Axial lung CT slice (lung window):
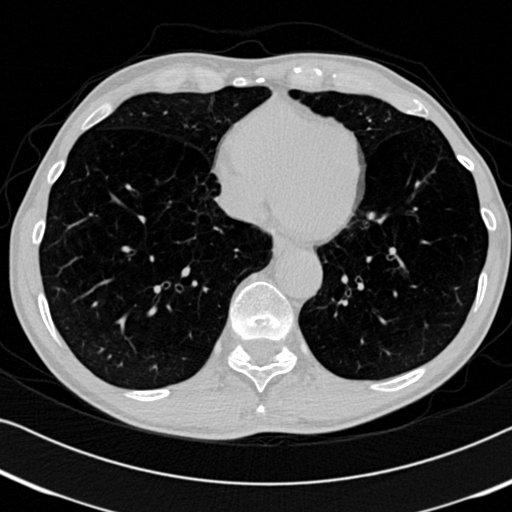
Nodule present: no